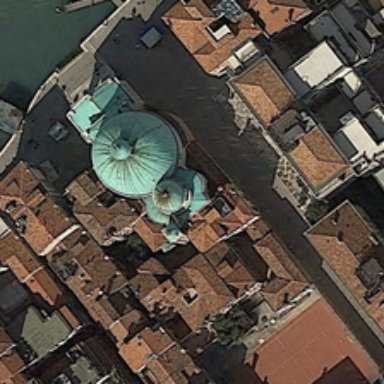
A church surrounded by some red buildings is near a river .